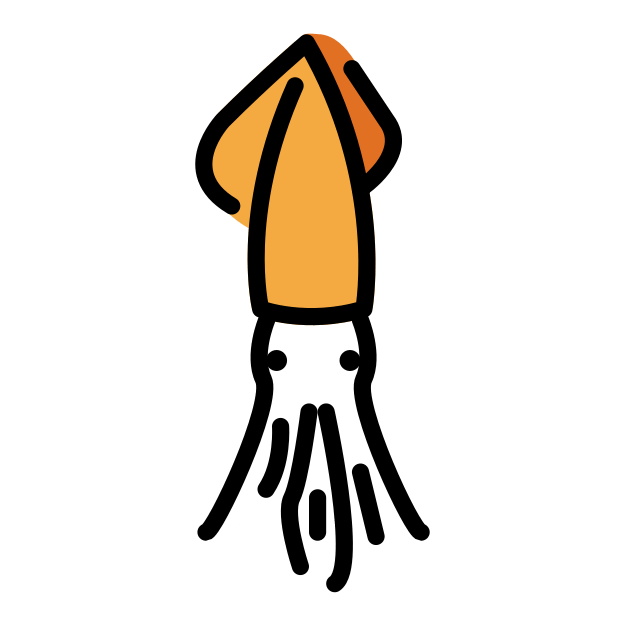
squid